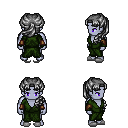
a pixel art fantasy rpg character, male body template, dark elf, purple skin, green robe, gold greaves, gray princess hairstyle, leather bracers, white slippers, four views (front, back, left, right), 2x2 character sprite sheet, small pixel art, hard edges, no anti-aliasing